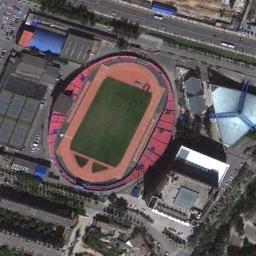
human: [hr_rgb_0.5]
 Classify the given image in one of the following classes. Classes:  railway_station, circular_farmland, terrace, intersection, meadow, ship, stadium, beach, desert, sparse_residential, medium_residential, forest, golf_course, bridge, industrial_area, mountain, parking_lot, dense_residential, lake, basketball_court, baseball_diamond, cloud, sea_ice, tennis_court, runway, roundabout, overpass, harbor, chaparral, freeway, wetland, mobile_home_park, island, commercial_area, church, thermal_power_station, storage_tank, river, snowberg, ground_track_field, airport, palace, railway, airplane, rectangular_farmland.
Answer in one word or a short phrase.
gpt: stadium